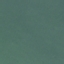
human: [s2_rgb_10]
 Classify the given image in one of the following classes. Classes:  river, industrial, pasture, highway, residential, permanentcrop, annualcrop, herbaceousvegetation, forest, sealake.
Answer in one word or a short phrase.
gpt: SeaLake